Question: I am teaching myself how to use Bootstrap columns, ran into a small problem.
When I resize my browser to the smallest size possible (or even halfway through, really) to make the css kick in the columns, instead of resizing to fit in 4 images for row it just becomes a single string of images like so:

Here is my html, I am using bootstrap 3. Any help would be appreciated.
'''
<section class="container" style="padding-bottom: 60px;">
<div class="row">
<div class="col-md-6">
<h2>Passion, precision and simplicity</h2>
<p>
Lorem ipsum dolor sit amet, <a href="#">consectetur adipiscing</a> elit. Maecenas metus nulla,
commodo a sodales sed, dignissim pretium nunc. Nam et lacus neque. Ut enim massa, sodales tempor
convallis et, iaculis ac massa. Lorem ipsum dolor sit amet, consectetur adipiscing elit. Maecenas
metus nulla, commodo a sodales sed, dignissim pretium nunc. Nam et lacus neque. Ut enim massa,
sodales tempor convallis et, iaculis ac massa.
</p>
<p>
Lorem ipsum dolor sit amet, consectetur adipiscing elit. Maecenas metus nulla,
<strong>commodo a sodales sed</strong>, dignissim pretium nunc. Nam et lacus neque.
Ut enim massa, sodales tempor convallis et, <strong>iaculis ac massa</strong>.
</p>
<p>
Lorem ipsum dolor sit amet, consectetur adipiscing elit. Maecenas metus nulla, commodo a sodales sed,
dignissim pretium nunc. Nam et <a href="#">lacus neque</a>. Ut enim massa, sodales tempor convallis
et, iaculis ac massa.
</p>
<!-- divider -->
<div class="divider styleColor">
<i class="fa fa-leaf"></i>
</div>
<!-- brands -->
<div class="row">
<div class="col-md-3">
<img class="img-responsive" src="../assets/images/demo/brands/1.jpg" alt="">
</div>
<div class="col-md-3">
<img class="img-responsive" src="../assets/images/demo/brands/2.jpg" alt="">
</div>
<div class="col-md-3">
<img class="img-responsive" src="../assets/images/demo/brands/3.jpg" alt="">
</div>
<div class="col-md-3">
<img class="img-responsive" src="../assets/images/demo/brands/4.jpg" alt="">
</div>
<div class="col-md-3">
<img class="img-responsive" src="../assets/images/demo/brands/5.jpg" alt="">
</div>
<div class="col-md-3">
<img class="img-responsive" src="../assets/images/demo/brands/6.jpg" alt="">
</div>
<div class="col-md-3">
<img class="img-responsive" src="../assets/images/demo/brands/7.jpg" alt="">
</div>
<div class="col-md-3">
<img class="img-responsive" src="../assets/images/demo/brands/8.jpg" alt="">
</div>
</div>
</div>
<div class="col-md-6">
<div>
<img alt="" class="img-responsive" src="../assets/images/demo/people/woman.jpg">
</div>
</div>
</div>
</section>
'''
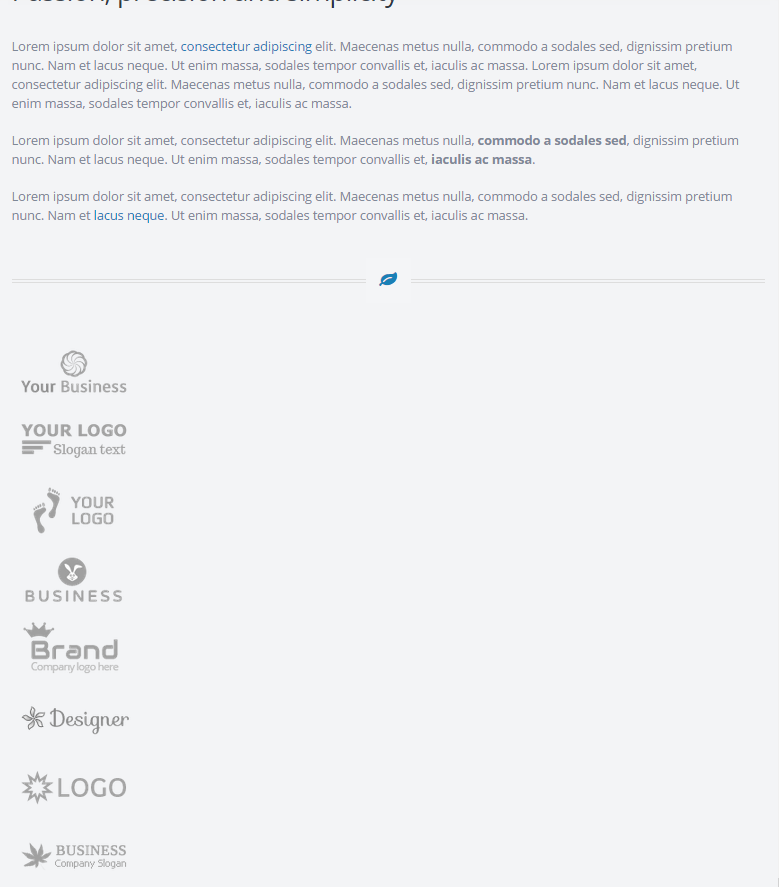
Answer: Use the smaller breakpoints like 'col-sm-*' to make the vertical stacking happen at a narrower width. Or, you can use 'col-xs-*' to make the columns never stack.
<URL>
Note: Contrary to popular opinion, there's no problem having columns that total more than 12 units in a single 'row'. It simply causes the row to wrap. From the docs (<URL>..
> "If more than 12 columns are placed within a single row, each group of
extra columns will, as one unit, wrap onto a new line"